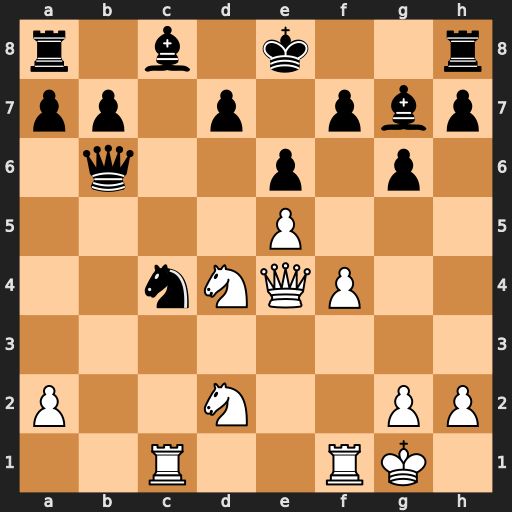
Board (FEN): r1b1k2r/pp1p1pbp/1q2p1p1/4P3/2nNQP2/8/P2N2PP/2R2RK1
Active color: w
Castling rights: kq
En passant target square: -
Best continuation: Nxc4 d5 Nxb6